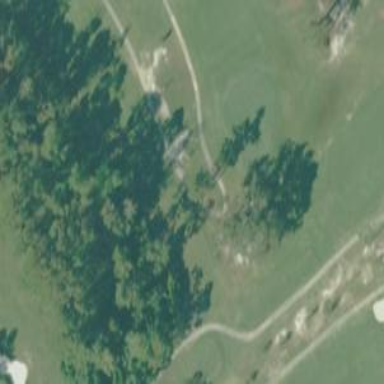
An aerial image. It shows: Grass area designated as golf tee.